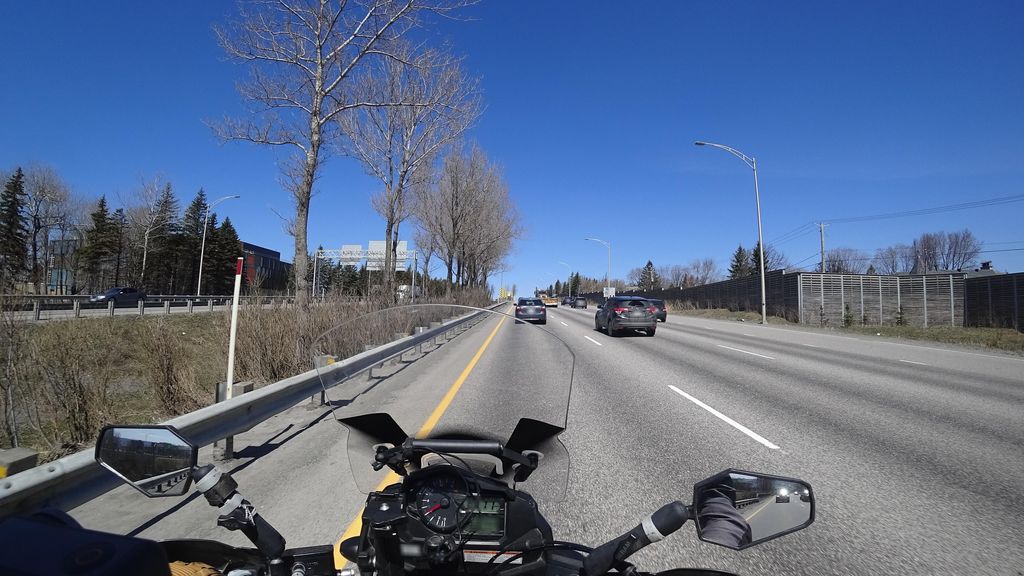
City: quebec_city